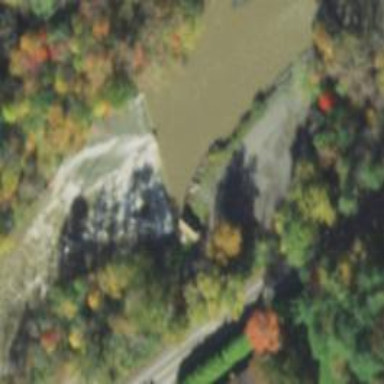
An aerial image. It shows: Dam along waterway.